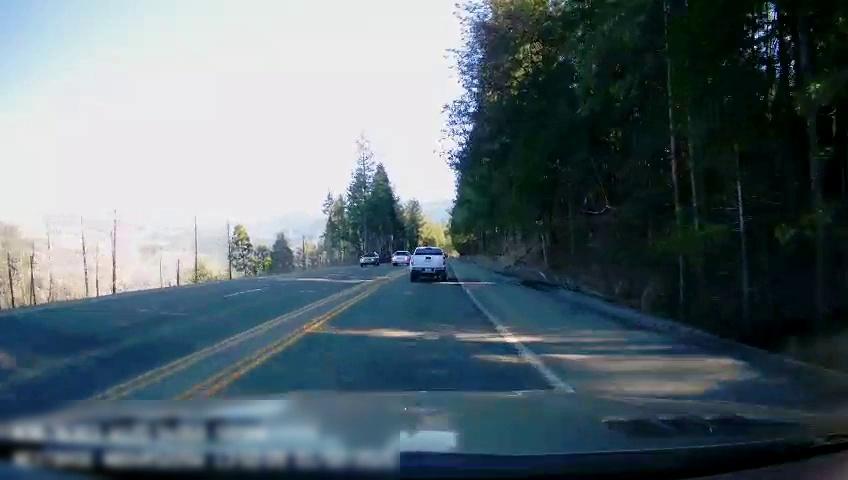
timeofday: Day
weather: Sunny
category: Drivable Space
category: Vehicles | SUV
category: Vehicles | Car
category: Vehicles | Truck
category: Lanes | Alternate Lane
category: Lanes | Current Lane
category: Lanes | Current Lane
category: Lanes | Opposite Lane
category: Lanes | Opposite Lane
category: Lanes | Opposite Lane